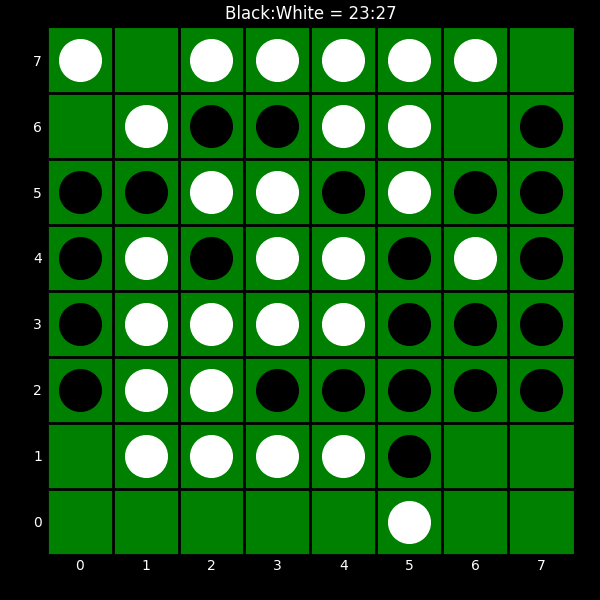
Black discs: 23
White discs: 27